Interaction volume radius: 10 \u00c5
Interaction volume height: 10 \u00c5
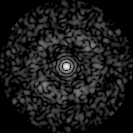
Disorder parameter: 0.8128